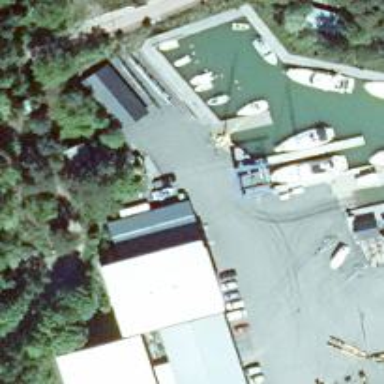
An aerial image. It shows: Boatyard located near waterway.